Here is the time-frequency (STFT) view of a rotor kit's vibration measurement. Diagnose the rotating machine from this image, choosing from: normal, misalignment, unbalance, looseness.
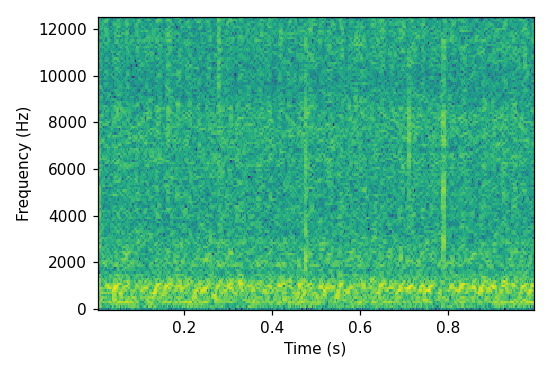
Answer: misalignment